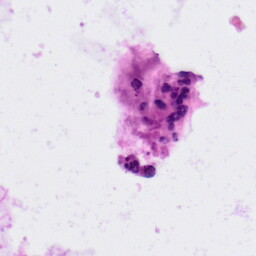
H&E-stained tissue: Colon